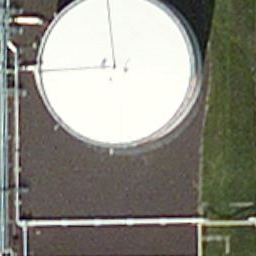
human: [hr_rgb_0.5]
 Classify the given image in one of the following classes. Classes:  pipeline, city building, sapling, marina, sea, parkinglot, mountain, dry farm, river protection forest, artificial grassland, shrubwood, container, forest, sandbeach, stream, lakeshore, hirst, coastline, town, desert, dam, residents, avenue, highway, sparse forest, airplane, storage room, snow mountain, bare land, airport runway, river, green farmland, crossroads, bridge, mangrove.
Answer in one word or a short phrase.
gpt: storage room